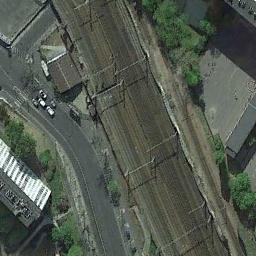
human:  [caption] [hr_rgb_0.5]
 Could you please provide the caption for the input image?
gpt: These railways are flanked by some buildings and a road is on one side of the railways .

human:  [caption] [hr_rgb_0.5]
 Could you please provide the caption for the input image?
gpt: There are about ten railway lines here .

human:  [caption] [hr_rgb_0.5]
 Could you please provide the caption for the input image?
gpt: Many buildings of different shapes and sizes are beside the railway .

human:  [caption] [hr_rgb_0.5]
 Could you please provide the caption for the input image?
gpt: The railway is next to some trees and houses .

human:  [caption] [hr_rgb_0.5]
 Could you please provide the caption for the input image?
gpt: There are green meadows and some buildings beside the railway .